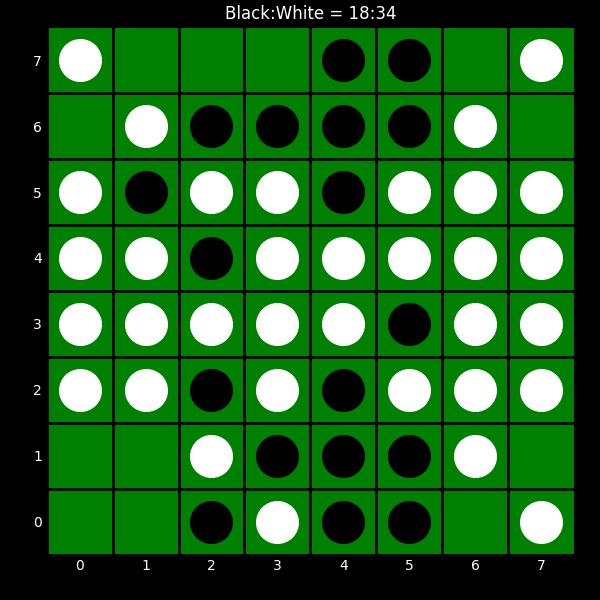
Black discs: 18
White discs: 34